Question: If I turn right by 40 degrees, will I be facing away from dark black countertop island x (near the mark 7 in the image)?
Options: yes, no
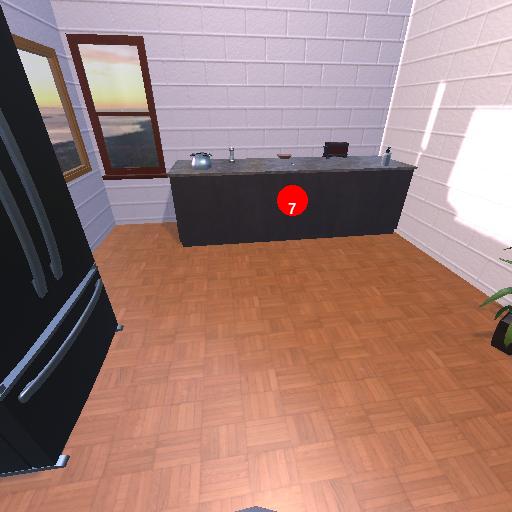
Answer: yes